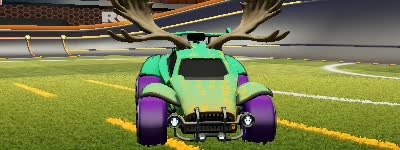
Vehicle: octane